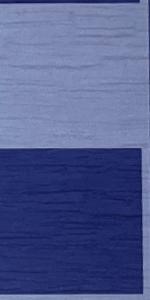
Label: Empty